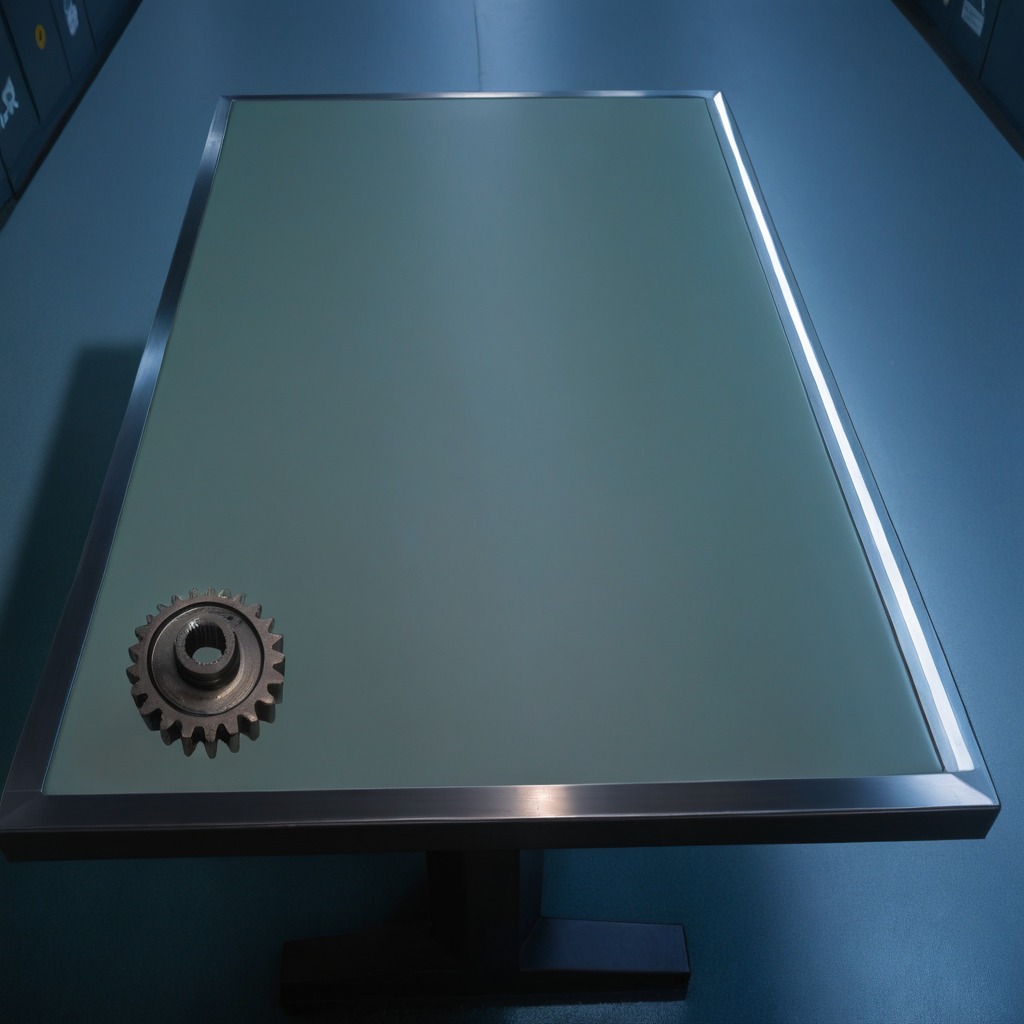
A steel gear with teeth is lying on the table.